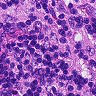
Metastatic tissue present: no